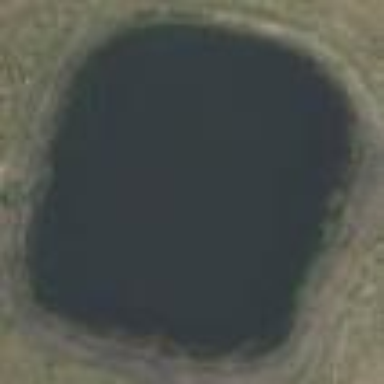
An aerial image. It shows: Peaceful pond surrounded by nature.